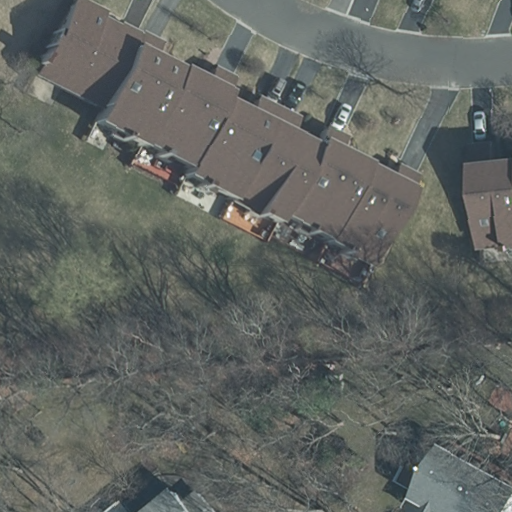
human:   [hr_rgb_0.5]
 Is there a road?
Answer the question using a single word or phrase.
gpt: yes

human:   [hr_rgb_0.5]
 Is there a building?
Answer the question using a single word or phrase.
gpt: yes

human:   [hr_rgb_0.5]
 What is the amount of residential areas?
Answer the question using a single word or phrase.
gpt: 2

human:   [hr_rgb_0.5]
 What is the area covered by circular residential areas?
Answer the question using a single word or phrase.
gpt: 0m2

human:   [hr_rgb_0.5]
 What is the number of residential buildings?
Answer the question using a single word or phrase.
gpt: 4

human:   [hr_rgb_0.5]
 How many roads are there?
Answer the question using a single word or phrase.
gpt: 1

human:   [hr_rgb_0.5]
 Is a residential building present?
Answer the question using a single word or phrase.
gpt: yes

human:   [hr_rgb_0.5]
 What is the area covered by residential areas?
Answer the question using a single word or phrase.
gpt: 21264m2

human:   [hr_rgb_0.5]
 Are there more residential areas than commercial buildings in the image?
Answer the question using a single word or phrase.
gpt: yes

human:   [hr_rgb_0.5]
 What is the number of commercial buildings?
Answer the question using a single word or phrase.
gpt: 0

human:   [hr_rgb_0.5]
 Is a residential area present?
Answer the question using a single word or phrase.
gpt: yes

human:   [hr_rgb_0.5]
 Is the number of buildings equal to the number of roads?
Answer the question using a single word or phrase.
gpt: no

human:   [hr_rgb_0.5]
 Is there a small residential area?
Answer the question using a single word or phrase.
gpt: no

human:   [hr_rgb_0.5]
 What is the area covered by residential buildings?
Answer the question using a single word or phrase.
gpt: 2944m2

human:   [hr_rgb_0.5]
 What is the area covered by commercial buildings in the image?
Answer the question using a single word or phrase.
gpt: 0m2

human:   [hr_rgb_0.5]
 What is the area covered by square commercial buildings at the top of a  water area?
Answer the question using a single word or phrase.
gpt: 0m2

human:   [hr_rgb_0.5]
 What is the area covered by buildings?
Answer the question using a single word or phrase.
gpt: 2944m2

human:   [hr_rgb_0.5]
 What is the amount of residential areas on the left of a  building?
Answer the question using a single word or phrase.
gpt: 0

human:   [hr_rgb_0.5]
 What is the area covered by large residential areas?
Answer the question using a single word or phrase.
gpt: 21264m2

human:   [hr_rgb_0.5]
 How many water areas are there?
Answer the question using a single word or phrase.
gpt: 0

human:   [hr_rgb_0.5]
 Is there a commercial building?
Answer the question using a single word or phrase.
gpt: no

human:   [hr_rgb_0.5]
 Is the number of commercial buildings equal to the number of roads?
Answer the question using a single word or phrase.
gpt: no

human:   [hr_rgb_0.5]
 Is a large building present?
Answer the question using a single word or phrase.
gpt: yes

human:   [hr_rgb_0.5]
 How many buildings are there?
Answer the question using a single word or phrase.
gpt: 4

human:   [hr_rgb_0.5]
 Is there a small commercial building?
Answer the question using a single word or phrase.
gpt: no

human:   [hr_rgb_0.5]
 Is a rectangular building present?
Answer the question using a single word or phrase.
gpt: yes

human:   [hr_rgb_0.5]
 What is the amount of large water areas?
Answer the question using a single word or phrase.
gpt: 0

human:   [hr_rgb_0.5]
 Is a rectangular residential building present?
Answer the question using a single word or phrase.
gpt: yes

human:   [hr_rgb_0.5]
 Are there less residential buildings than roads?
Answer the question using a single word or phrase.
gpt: no

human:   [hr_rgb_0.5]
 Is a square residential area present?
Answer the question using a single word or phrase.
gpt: no

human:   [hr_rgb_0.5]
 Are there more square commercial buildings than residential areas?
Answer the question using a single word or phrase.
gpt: no

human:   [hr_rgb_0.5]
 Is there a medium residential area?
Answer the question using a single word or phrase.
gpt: no

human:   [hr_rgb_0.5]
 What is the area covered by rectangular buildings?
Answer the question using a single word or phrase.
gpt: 10m2

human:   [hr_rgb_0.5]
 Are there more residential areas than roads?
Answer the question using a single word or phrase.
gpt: yes

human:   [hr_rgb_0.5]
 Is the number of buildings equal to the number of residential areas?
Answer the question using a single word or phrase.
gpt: no

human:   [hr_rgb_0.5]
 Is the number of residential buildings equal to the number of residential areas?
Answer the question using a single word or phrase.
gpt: no

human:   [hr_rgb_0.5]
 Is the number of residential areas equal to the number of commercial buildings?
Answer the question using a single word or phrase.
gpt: no

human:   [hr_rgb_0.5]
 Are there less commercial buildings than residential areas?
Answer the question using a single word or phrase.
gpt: yes

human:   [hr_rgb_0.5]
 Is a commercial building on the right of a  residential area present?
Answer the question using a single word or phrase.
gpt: no

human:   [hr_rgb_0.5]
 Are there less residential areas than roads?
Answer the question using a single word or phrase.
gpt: no

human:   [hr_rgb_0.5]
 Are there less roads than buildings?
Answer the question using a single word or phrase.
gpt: yes

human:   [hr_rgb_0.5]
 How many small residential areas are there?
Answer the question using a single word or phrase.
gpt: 0

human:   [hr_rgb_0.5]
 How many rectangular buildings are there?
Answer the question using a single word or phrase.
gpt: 1

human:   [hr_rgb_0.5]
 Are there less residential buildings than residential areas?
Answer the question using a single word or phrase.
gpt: no

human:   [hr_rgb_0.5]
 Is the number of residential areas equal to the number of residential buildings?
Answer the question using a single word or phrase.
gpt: no

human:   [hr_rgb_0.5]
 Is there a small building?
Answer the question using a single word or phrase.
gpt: yes

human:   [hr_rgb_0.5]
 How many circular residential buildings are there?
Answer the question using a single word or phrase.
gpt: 0

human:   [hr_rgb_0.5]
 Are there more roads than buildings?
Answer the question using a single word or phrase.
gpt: no

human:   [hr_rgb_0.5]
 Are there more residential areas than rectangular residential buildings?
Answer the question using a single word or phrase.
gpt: yes

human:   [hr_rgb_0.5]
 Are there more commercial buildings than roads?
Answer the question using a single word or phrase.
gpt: no

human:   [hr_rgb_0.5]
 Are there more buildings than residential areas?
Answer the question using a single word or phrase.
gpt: yes

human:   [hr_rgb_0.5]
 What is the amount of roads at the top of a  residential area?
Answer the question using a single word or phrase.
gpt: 1

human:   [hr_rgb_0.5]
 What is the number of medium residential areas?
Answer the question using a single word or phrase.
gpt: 0

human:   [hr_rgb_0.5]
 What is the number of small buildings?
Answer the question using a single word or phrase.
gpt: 1

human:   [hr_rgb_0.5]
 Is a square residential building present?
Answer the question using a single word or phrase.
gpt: no

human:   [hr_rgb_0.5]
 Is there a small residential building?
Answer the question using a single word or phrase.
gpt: yes

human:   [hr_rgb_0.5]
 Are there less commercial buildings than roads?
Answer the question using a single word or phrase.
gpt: yes

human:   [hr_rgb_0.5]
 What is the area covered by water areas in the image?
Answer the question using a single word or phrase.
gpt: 0m2

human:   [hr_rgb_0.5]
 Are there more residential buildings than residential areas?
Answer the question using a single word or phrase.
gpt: yes

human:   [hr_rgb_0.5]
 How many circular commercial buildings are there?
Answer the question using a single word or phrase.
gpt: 0

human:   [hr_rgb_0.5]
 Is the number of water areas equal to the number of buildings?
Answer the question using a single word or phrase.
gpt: no

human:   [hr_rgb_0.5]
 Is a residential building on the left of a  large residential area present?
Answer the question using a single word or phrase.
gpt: yes

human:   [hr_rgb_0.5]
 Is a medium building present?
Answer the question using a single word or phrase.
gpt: yes

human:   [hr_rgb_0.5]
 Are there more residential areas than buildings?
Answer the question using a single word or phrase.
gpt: no